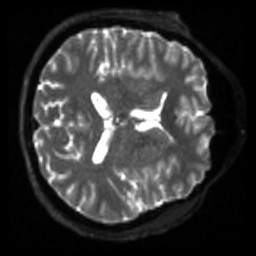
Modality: sbref
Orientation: axial
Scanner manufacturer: siemens
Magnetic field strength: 3 T
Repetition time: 4 s
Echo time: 0.0594 s